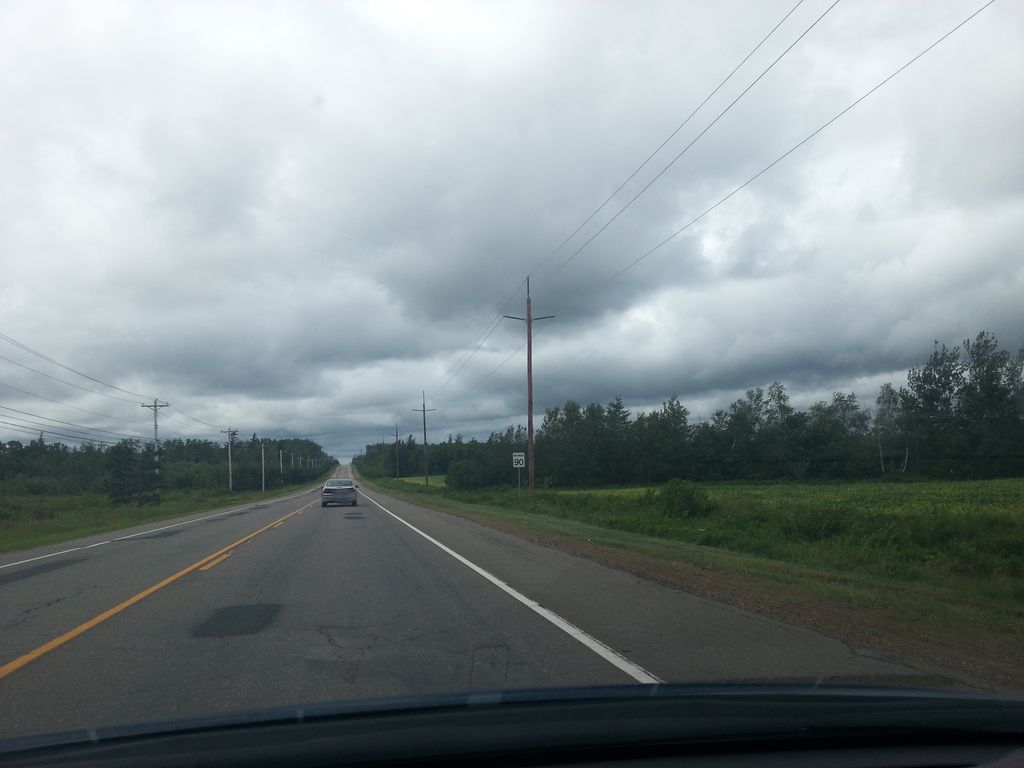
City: charlottetown